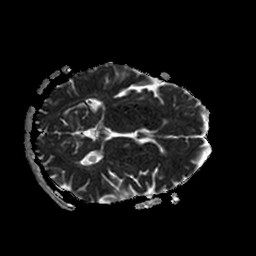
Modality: ADC
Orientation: axial
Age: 72
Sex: female
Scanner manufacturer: philips
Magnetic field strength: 1.5 T
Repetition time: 3.464 s
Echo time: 0.07078 s